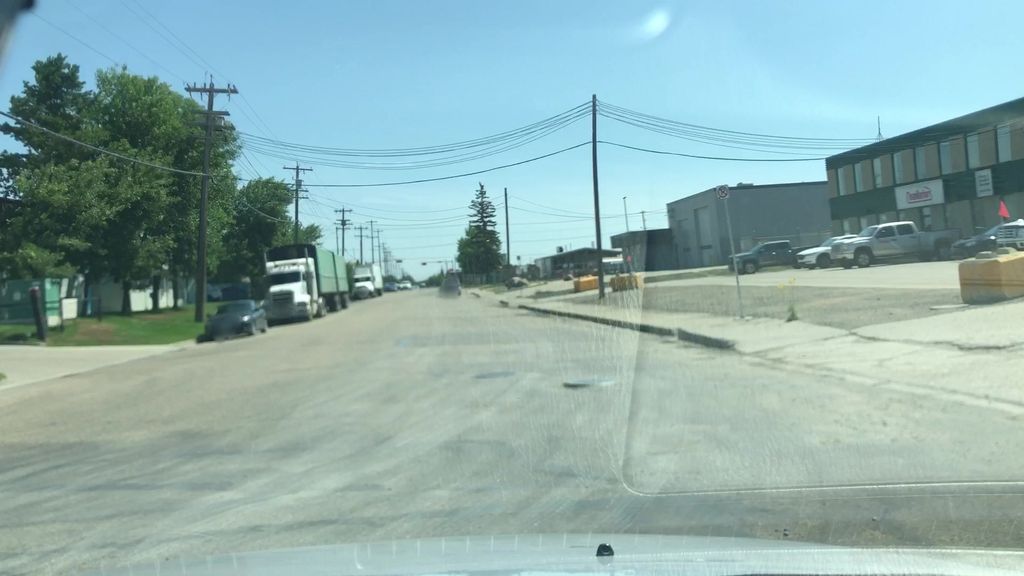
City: edmonton